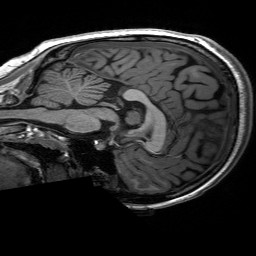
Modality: T1w
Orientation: sagittal
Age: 19
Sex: female
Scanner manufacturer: siemens
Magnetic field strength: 3 T
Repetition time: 2.53 s
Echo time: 0.00227 s